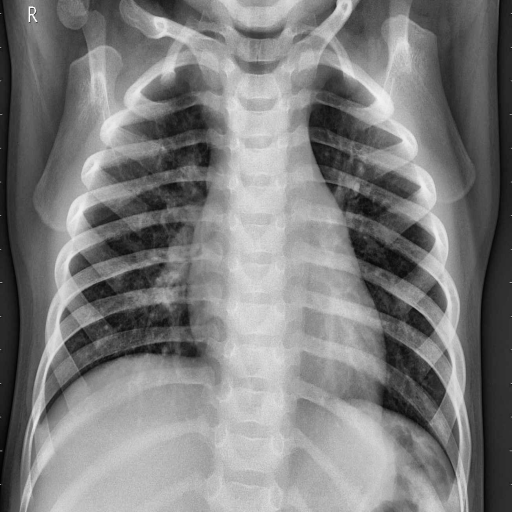
Finding: NORMAL